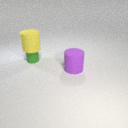
large yellow rubber cylinder above small green rubber cylinder